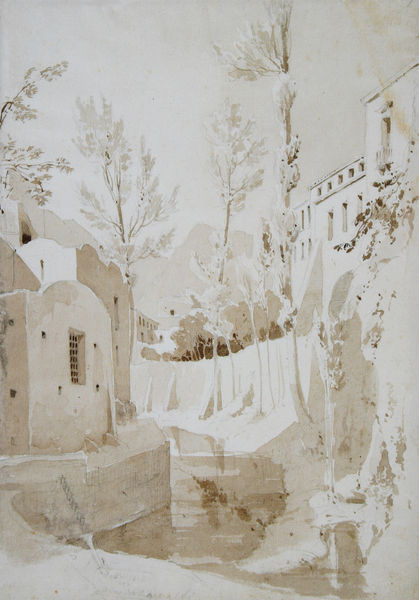
Titel: Flusslauf
Künstler: Carl Blechen
Standort: Berlin
Institution: Akademie der Künste, Kunstsammlung
Schlagwörter: baum, berg, blätter, felsen, himmel, laub, schatten, wasser, weiß, aquarell, bäume, fluss, landschaft, ocker, stadt, ufer, äste, braun, fenster, grau, hell, kreide, licht, pastell, schwarz, skizze, strasse, zeichnung, gebäude, haus, schnee, weg, beige, wand, stein, bach, häuser, hügel, spiegelung, zweige, brücke, brüstung, gewässer, gitter, kanal, sonne, pflanzen, krone, tal, zart, anhöhe, garten, ton, sommer, ansicht, bogen, fassade, gasse, italien, süden, abhang, berge, gebirge, mauer, klein, schlucht, winter, grisaille, sepia, kai, promenade, treppe, palace, white, window, black, france, gray, painting, wall, windows, reflection, brown, plant, fotografie, photographie, gang, laviert, nische, tusche, orient, flussbett, stich, gebogen, bleistift, löcher, rom, kurve, diagonal, silver, mauern, gitterfenster, cliff, roman, sky, tree, gebirgsbach, building, hill, hills, house, landscape, mountain, nature, orange, water, griechenland, houses, reflections, street, trees, village, bachlauf, graben, spain, spanish, licht schatten, baüme, snow, chiaroscuro, brook, light, river, stream, plants, road, mediterran, drawing, schlängeln, castle, shadow, brow, monochrome, french, lavierung, ice, boats, scene, bridge, fence, mittelmeer, dirt, outside, tein, leaves, asser, square, buildings, italian, watercolor, art, pastel, bush, home, branches, calm, pale, wash, shade, shadows, paint, dunkler, adobe, pueblo, cold, bank, land, steilwand, konturlos, tan, still, carl blechen, bar, dunkel hell, vines, assymetrisch, greece, curves, europe, überlichtet, felss, fliesenw, süßden, vergittertes fenster, trunks, dam, canal, channel, canyon, frost, bars, negative, windiw, clay, tempera, paiting, washed out, holes, laden, washed, drought, lattice, window bars, iron bars, tream, wild west, reflexions, sun-bleached, akvarel, buildigs, peublo, krate, adobo